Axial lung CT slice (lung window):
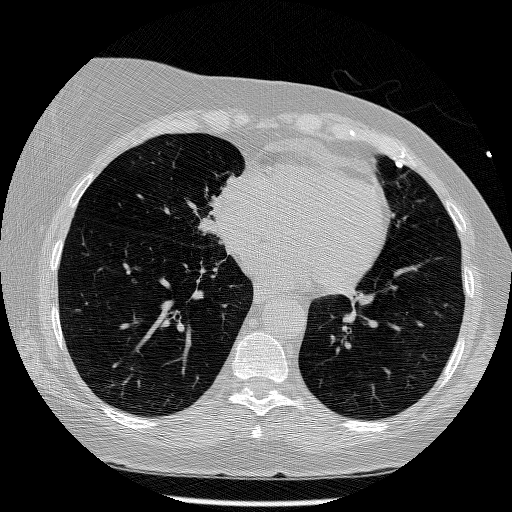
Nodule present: yes
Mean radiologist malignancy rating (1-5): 5